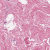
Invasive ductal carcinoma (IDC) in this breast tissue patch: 1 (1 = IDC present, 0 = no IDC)